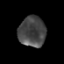
Tissue: prostate
Cell type: T cells
Senescence score: 0.2962
Nuclear area (px): 809
Mean DAPI intensity: 71.211